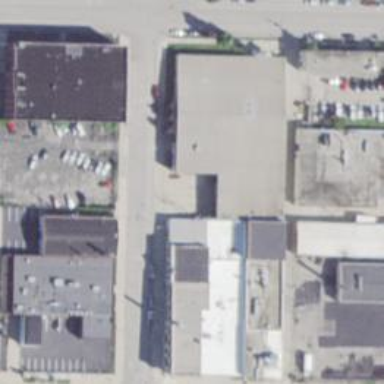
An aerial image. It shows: Commercial building.